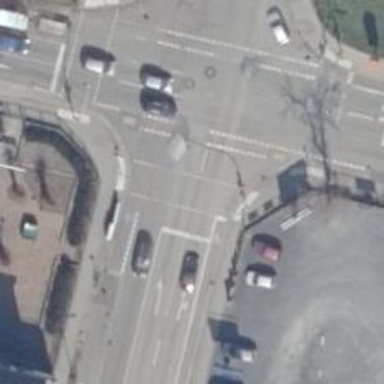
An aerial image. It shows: Asphalt footway with crossing controlled by traffic signals.